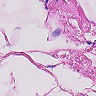
Metastatic tissue present: no